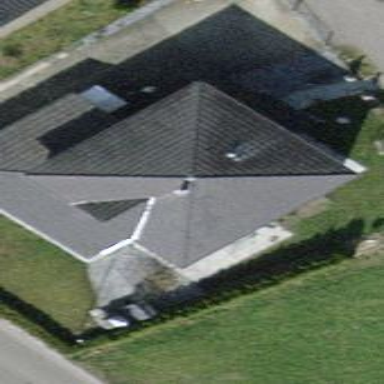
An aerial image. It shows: House with pyramidal roof shape.